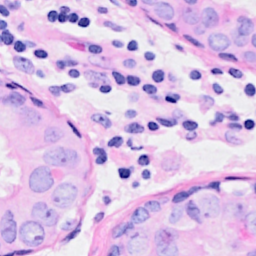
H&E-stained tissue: Breast